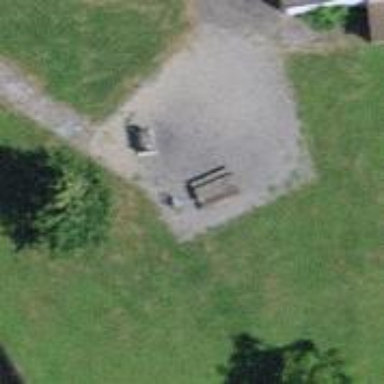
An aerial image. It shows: BBQ amenity.